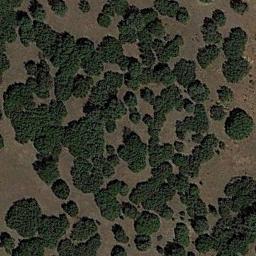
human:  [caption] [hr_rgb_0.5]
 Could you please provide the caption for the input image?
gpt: Many traces of cars driving in this desert can be seen .

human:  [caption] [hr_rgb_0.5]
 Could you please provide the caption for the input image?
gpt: The chaparral is consist of dense green bushes on the desert .

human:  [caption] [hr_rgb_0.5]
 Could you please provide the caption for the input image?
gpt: Chaparral is densely distributed on the sand .

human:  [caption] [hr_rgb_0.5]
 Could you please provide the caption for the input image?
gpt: Some disconnected green chaparrals grow on the wasteland .

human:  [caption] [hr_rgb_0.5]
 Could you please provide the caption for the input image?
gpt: The chaparral is uneven but dense .